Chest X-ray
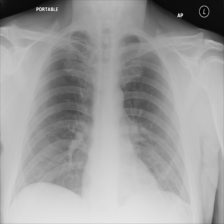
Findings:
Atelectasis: negative
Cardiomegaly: negative
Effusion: negative
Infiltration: negative
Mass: negative
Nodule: negative
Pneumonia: negative
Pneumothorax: negative
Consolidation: negative
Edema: negative
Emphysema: negative
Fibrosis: negative
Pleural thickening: negative
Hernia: negative